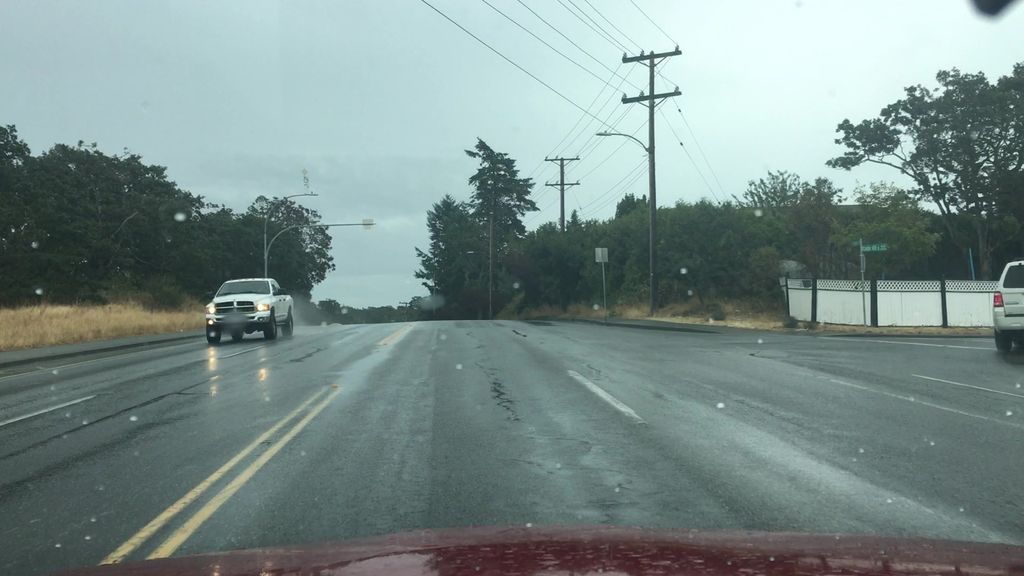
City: victoria